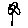
Label: flower